Interaction volume radius: 5 \u00c5
Interaction volume height: 25 \u00c5
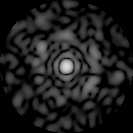
Disorder parameter: 0.7849